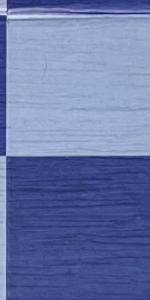
Label: Empty